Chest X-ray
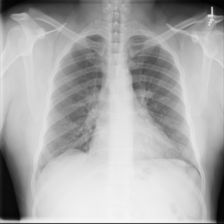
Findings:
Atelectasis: negative
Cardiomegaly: negative
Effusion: negative
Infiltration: positive
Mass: negative
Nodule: negative
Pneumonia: negative
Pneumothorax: negative
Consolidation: negative
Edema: negative
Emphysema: negative
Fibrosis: negative
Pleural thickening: negative
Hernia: negative